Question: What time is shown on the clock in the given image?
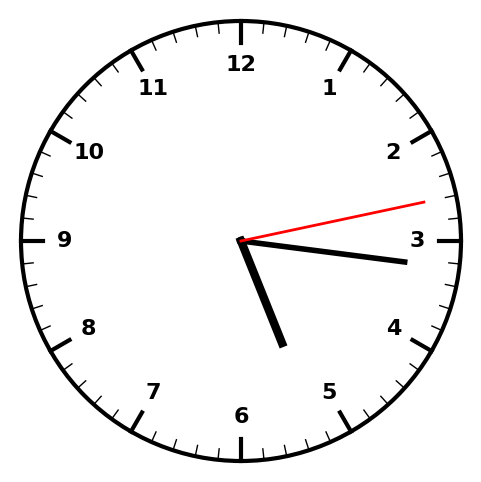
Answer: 05:16:13